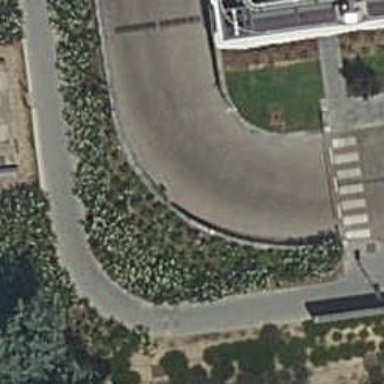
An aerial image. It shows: Retaining wall.